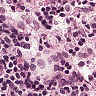
Metastatic tissue present: no